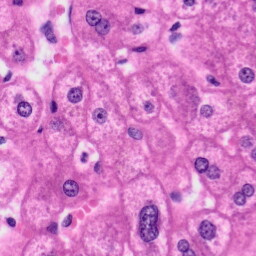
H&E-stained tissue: Liver